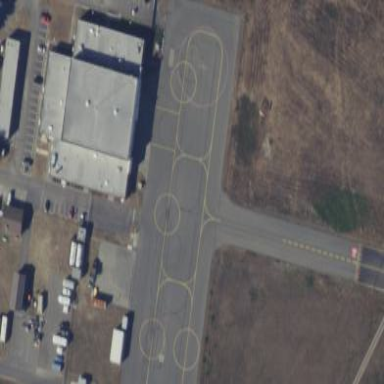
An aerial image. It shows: Apron at the airport.